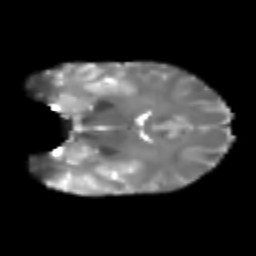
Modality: T2w
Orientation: coronal
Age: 20
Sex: female
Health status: healthy